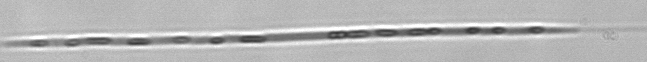
Label: Rhizosolenia